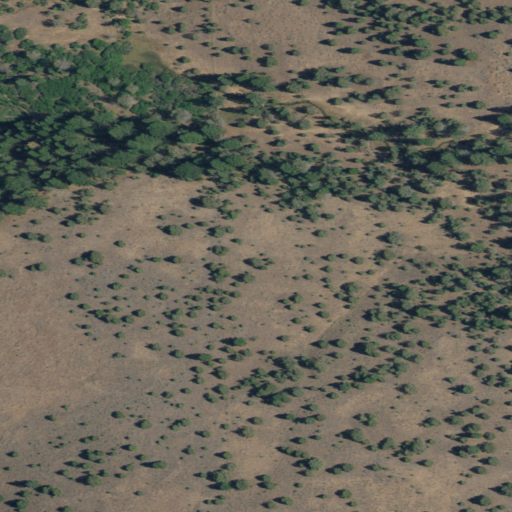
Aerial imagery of valley in California named Rivalier Canyon containing shrub and evergreen forest